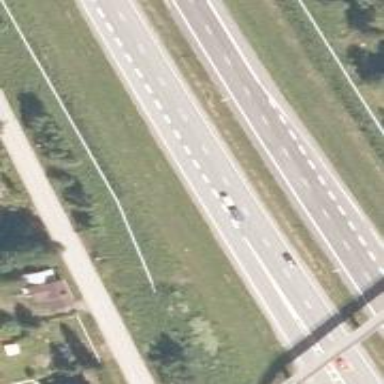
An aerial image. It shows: Motorway junction.